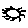
Label: sun